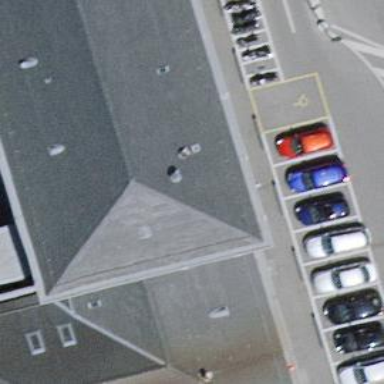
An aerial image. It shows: Driving school.